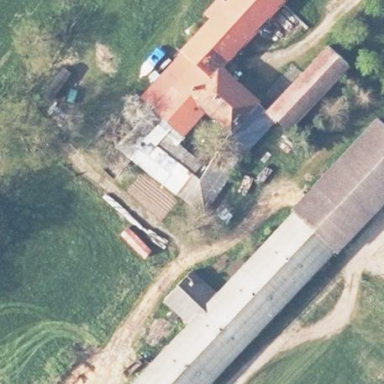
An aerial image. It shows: Farmyard area.